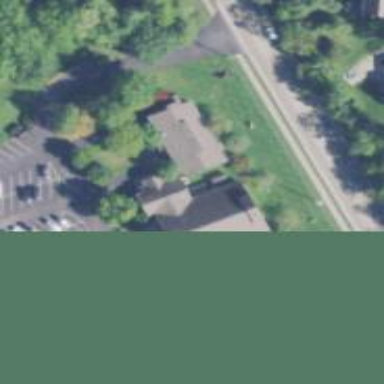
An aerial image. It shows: Kindergarten.